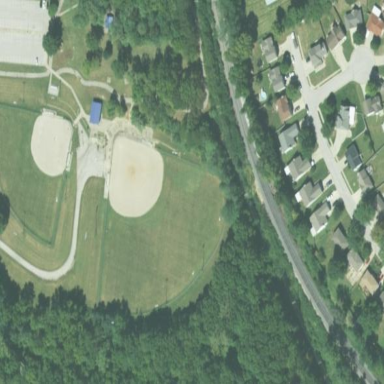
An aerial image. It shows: Baseball pitch for leisure land activities.